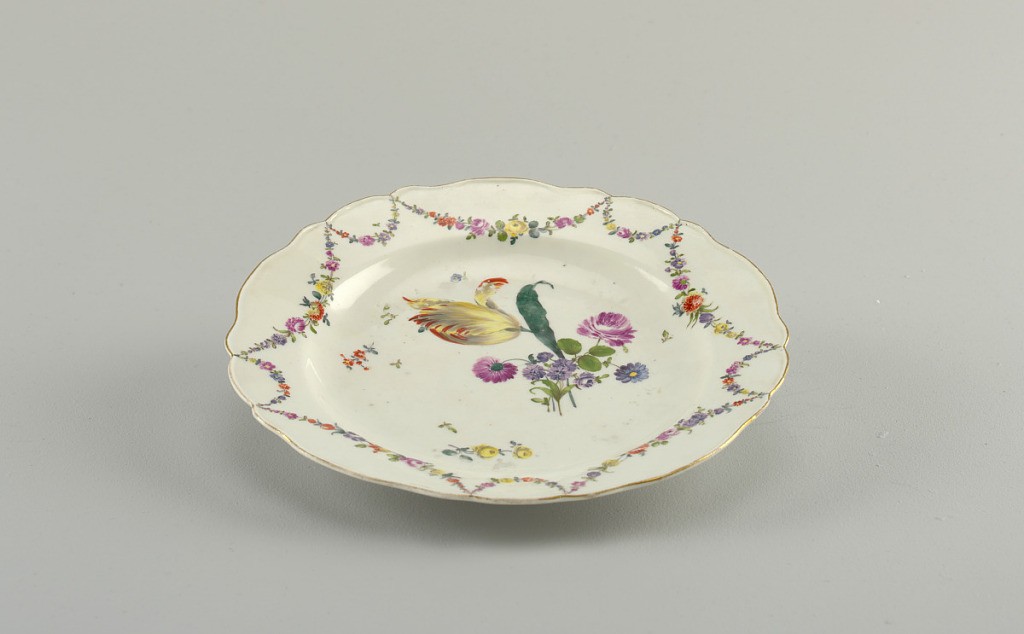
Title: Plate
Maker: Meissen Porcelain Manufactory, German, active from 1710 to the present
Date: late 18th–early 19th century
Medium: hard paste porcelain, vitreous enamel, gold
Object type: plate
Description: Plate with scalloped edge. Painted in polychrome showing a floral garlands at border. At center, a large floral spray featuring a tulip.